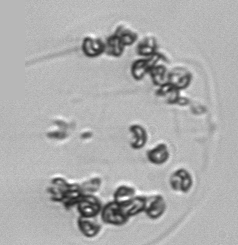
Label: Phaeocystis